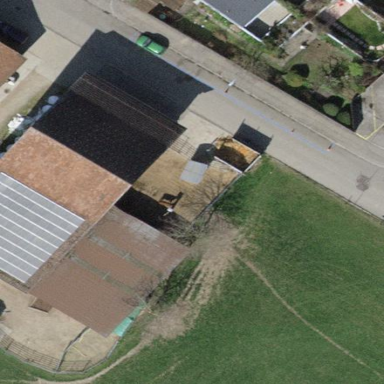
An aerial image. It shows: View of roof of building.